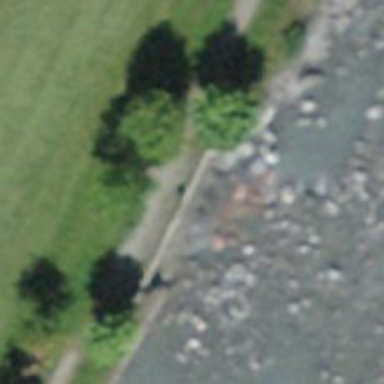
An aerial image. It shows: Canal passing through culvert. The water is flowing through the culvert.